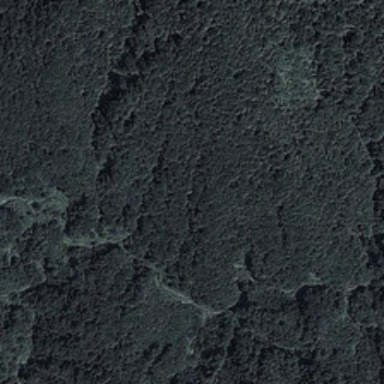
The forest is flourishing .